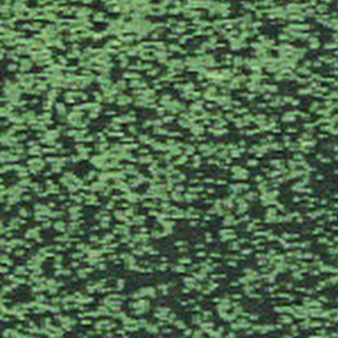
Label: other